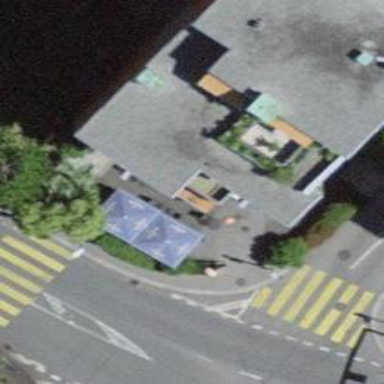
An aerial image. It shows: Cafe.